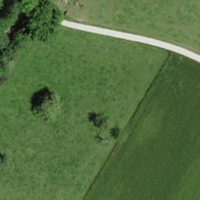
EUNIS habitat code: 25
Species observed at this site:
Vicia sepium
Fagus sylvatica
Acer pseudoplatanus
Hypericum perforatum
Milvus milvus
Ciconia ciconia
Buteo buteo
Lamium maculatum